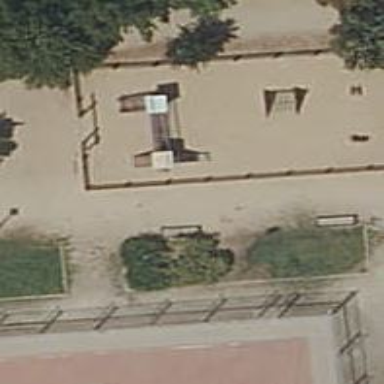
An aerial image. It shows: Playground surrounded by fence.